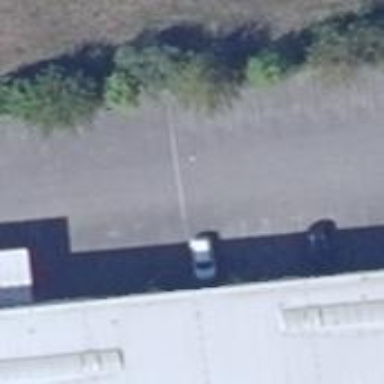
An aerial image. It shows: Parking area with surface.